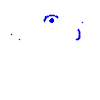
Particle: kaon